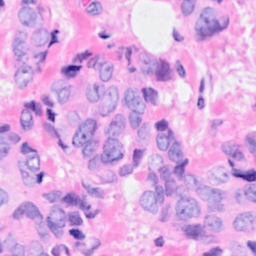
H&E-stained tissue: Breast